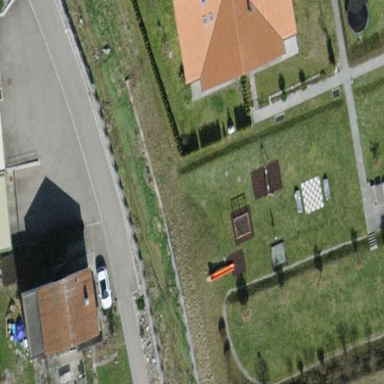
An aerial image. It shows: Playground area for leisure land.